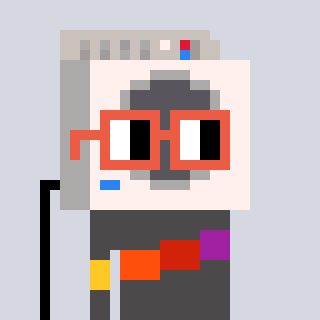
a pixel art character with square orange glasses, a washing machine-shaped head and a grayscale-colored body on a cool background